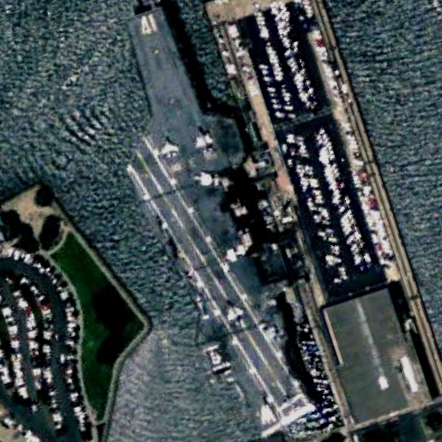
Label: aircraft_carrier